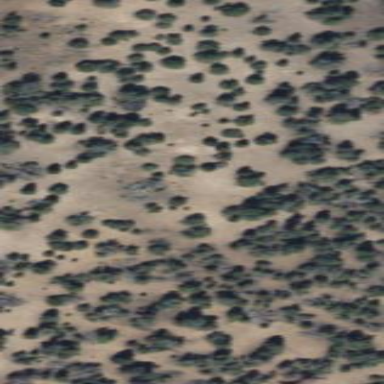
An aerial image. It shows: Patch of scrub vegetation.